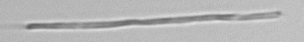
Label: fiber